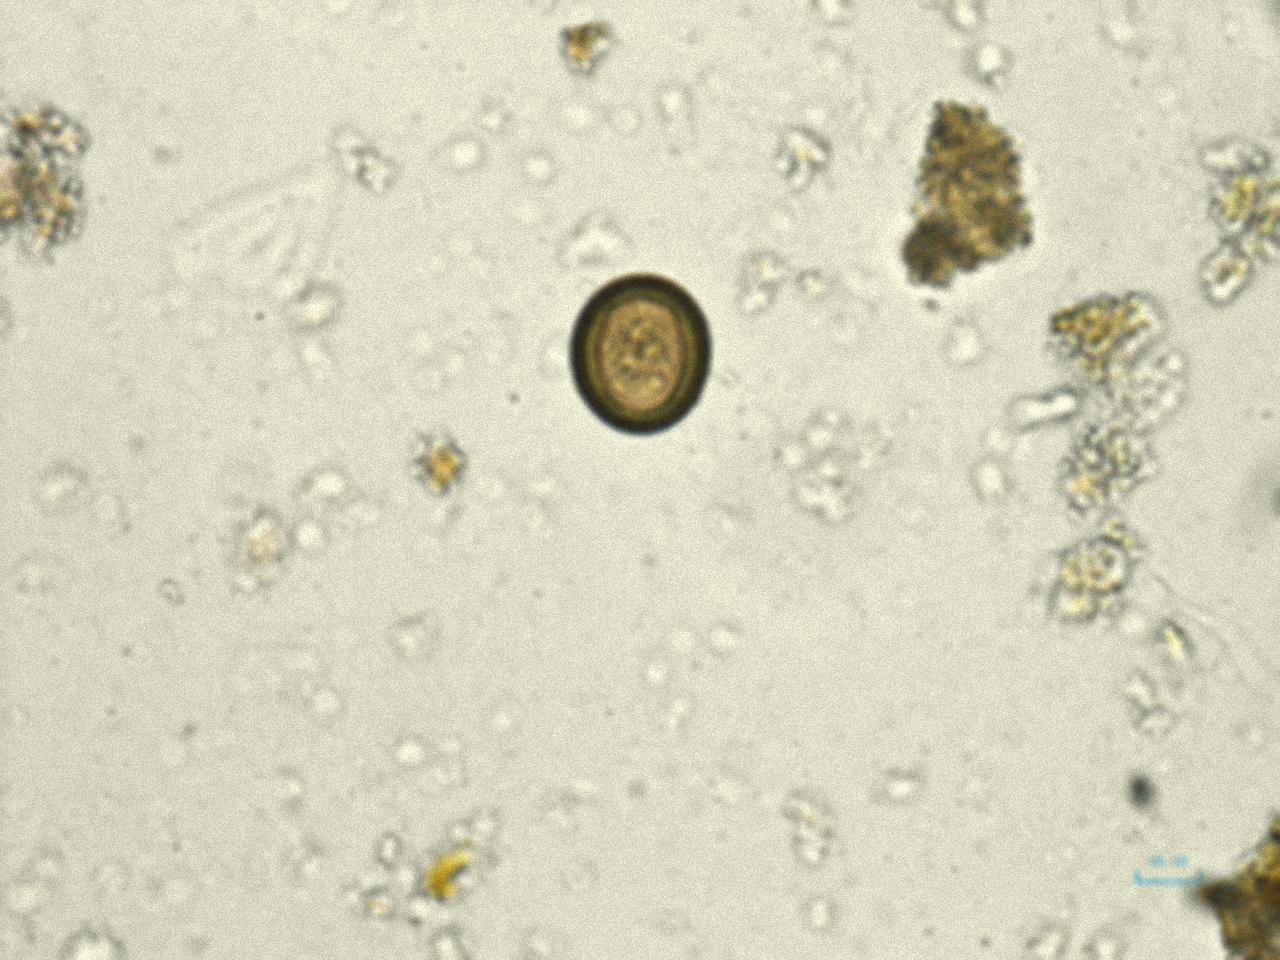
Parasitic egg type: Taenia spp. egg